Question: I have a client side function that calls Azure Mobile Service (AMS) API to update a column in one of my AMS tables:
'''
azureMobileClient.updateCustomerUser = function (phonenumber, UpdatedJson) {
azureMobileClient.azureMSC.invokeApi("customer", {
parameters: {
phonenumber: phonenumber, jsondata: JSON.stringify(UpdatedJson)
},
method: "put"
}).done(function (results) {
console.log("updated customer json", UpdatedJson);
console.log("updated customer result", results.result);
}, function (error) {
alert(error.message);
});
}
'''
And here is the exports.put code in my API on the Azure portal:
'''
exports.put = function(request, response) {
console.log("customer/put");
var phonenumber = request.query.phonenumber;
var jsondata = request.query.jsondata;
console.log("customer/put phonenumber: " + phonenumber);
console.log("customer/put jsondata: " + jsondata);
console.log("customer/put request.query.jsondata: " + request.query.jsondata);
request.service.tables.getTable('User').where({ phonenumber: phonenumber, usertype: "300" }).read({
success: function(result) {
//Does not exist and nothing to update; return error
if (result.length === 0) {
console.log("customer/put: item does not exist");
response.send(statusCodes.NOT_FOUND, {message: "customer/put: item does not exist and not thing is updated"});
}
//Exists; update it
else {
console.log("customer/put: item exists ");
result[0].userjsondata = jsondata;
request.service.tables.getTable('User').update(result[0]);
response.send(statusCodes.OK, result[0]);
}
}
});
'''
};
I am attempting to update a one of my AMS table column by 'putting' a stringify json ('JSON.stringify') with some injected Arabic characters.
My main problem is that Arabic characters in the stringfied json will get corrupt the minute they are returned from the API call.
Here is the console.log output that show the string before and after execution of the API function:

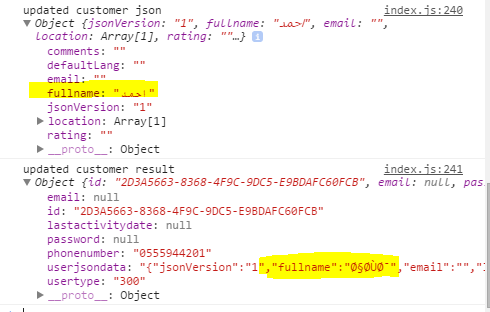
Answer: I suspect you are having problems because you are passing the update parameters in the query string instead of the request body. Try calling the API like this:
'''
azureMobileClient.azureMSC.invokeApi("customer", {
body: { phonenumber: phonenumber, jsondata: JSON.stringify(UpdatedJson) },
method: "put"....
'''
and then in the server script reference 'request.body' instead of 'request.query'.